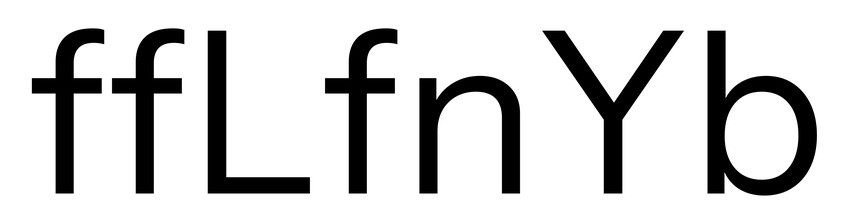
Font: InstrumentSans_Regular